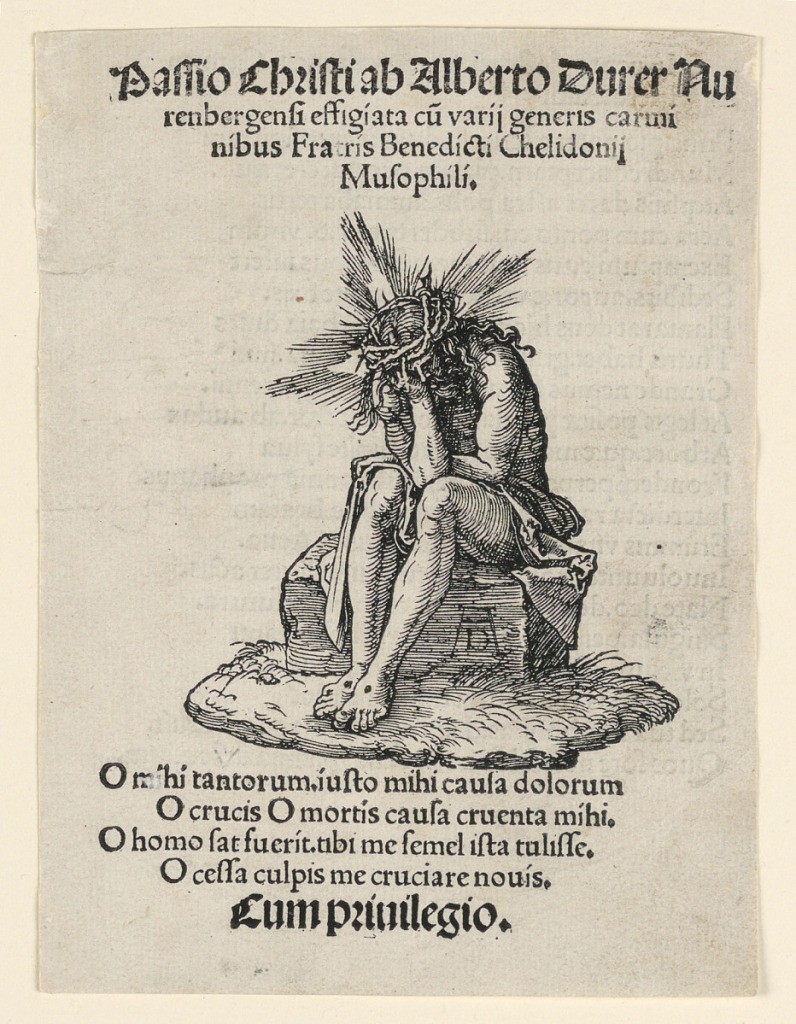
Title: The Small Passion (Title Page)
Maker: Albrecht Dürer, German, 1471–1528
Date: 1511
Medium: Woodcut on laid paper
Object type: print
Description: Vertical rectangle. Christ crowned with thorns, is shown seated on a stone block, His head bowed; Reverse, twenty-three lines.